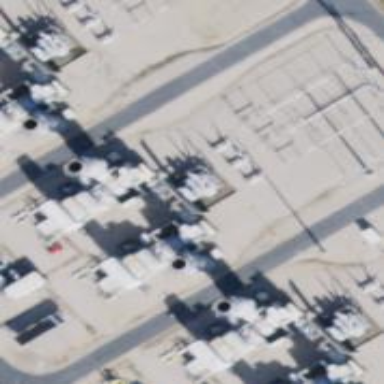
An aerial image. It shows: Gas-powered generator.